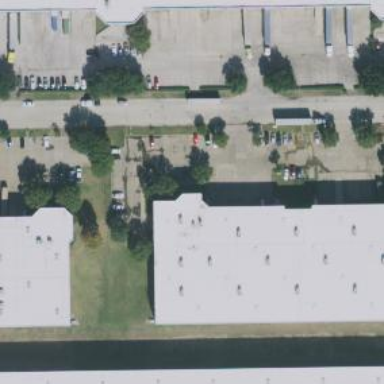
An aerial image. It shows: Warehouse.